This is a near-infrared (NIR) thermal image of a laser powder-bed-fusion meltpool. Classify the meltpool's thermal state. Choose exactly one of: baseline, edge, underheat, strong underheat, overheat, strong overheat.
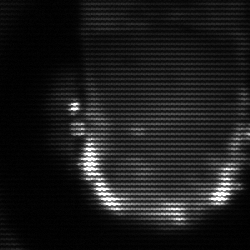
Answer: baseline